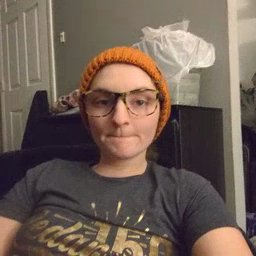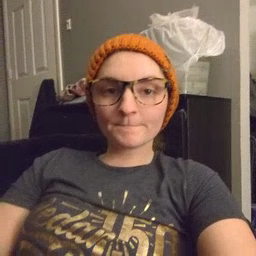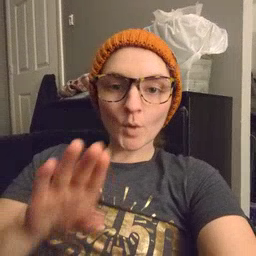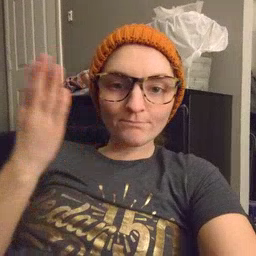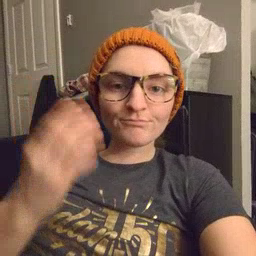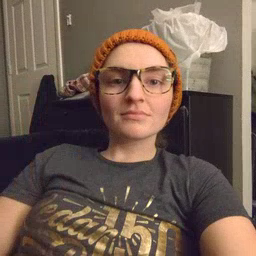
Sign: open